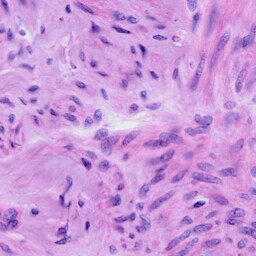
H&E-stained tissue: Cervix